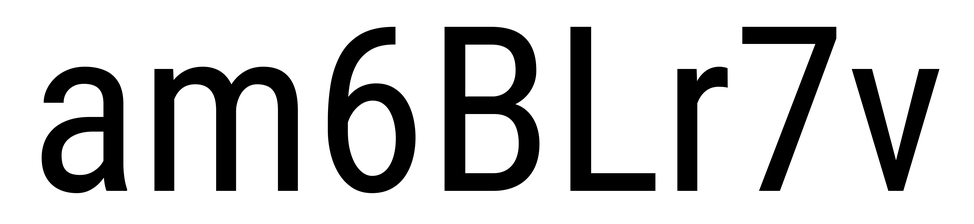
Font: Roboto_Condensed_Regular